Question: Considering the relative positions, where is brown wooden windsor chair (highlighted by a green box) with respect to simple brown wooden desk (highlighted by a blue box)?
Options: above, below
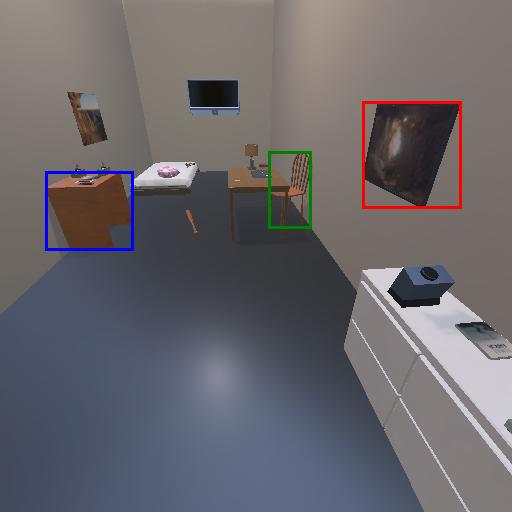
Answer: above